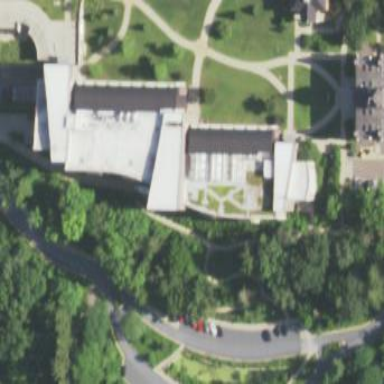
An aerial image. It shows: College building.